Field crop: maize
Growth stage: 1
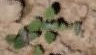
Species: chenopodium